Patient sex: F
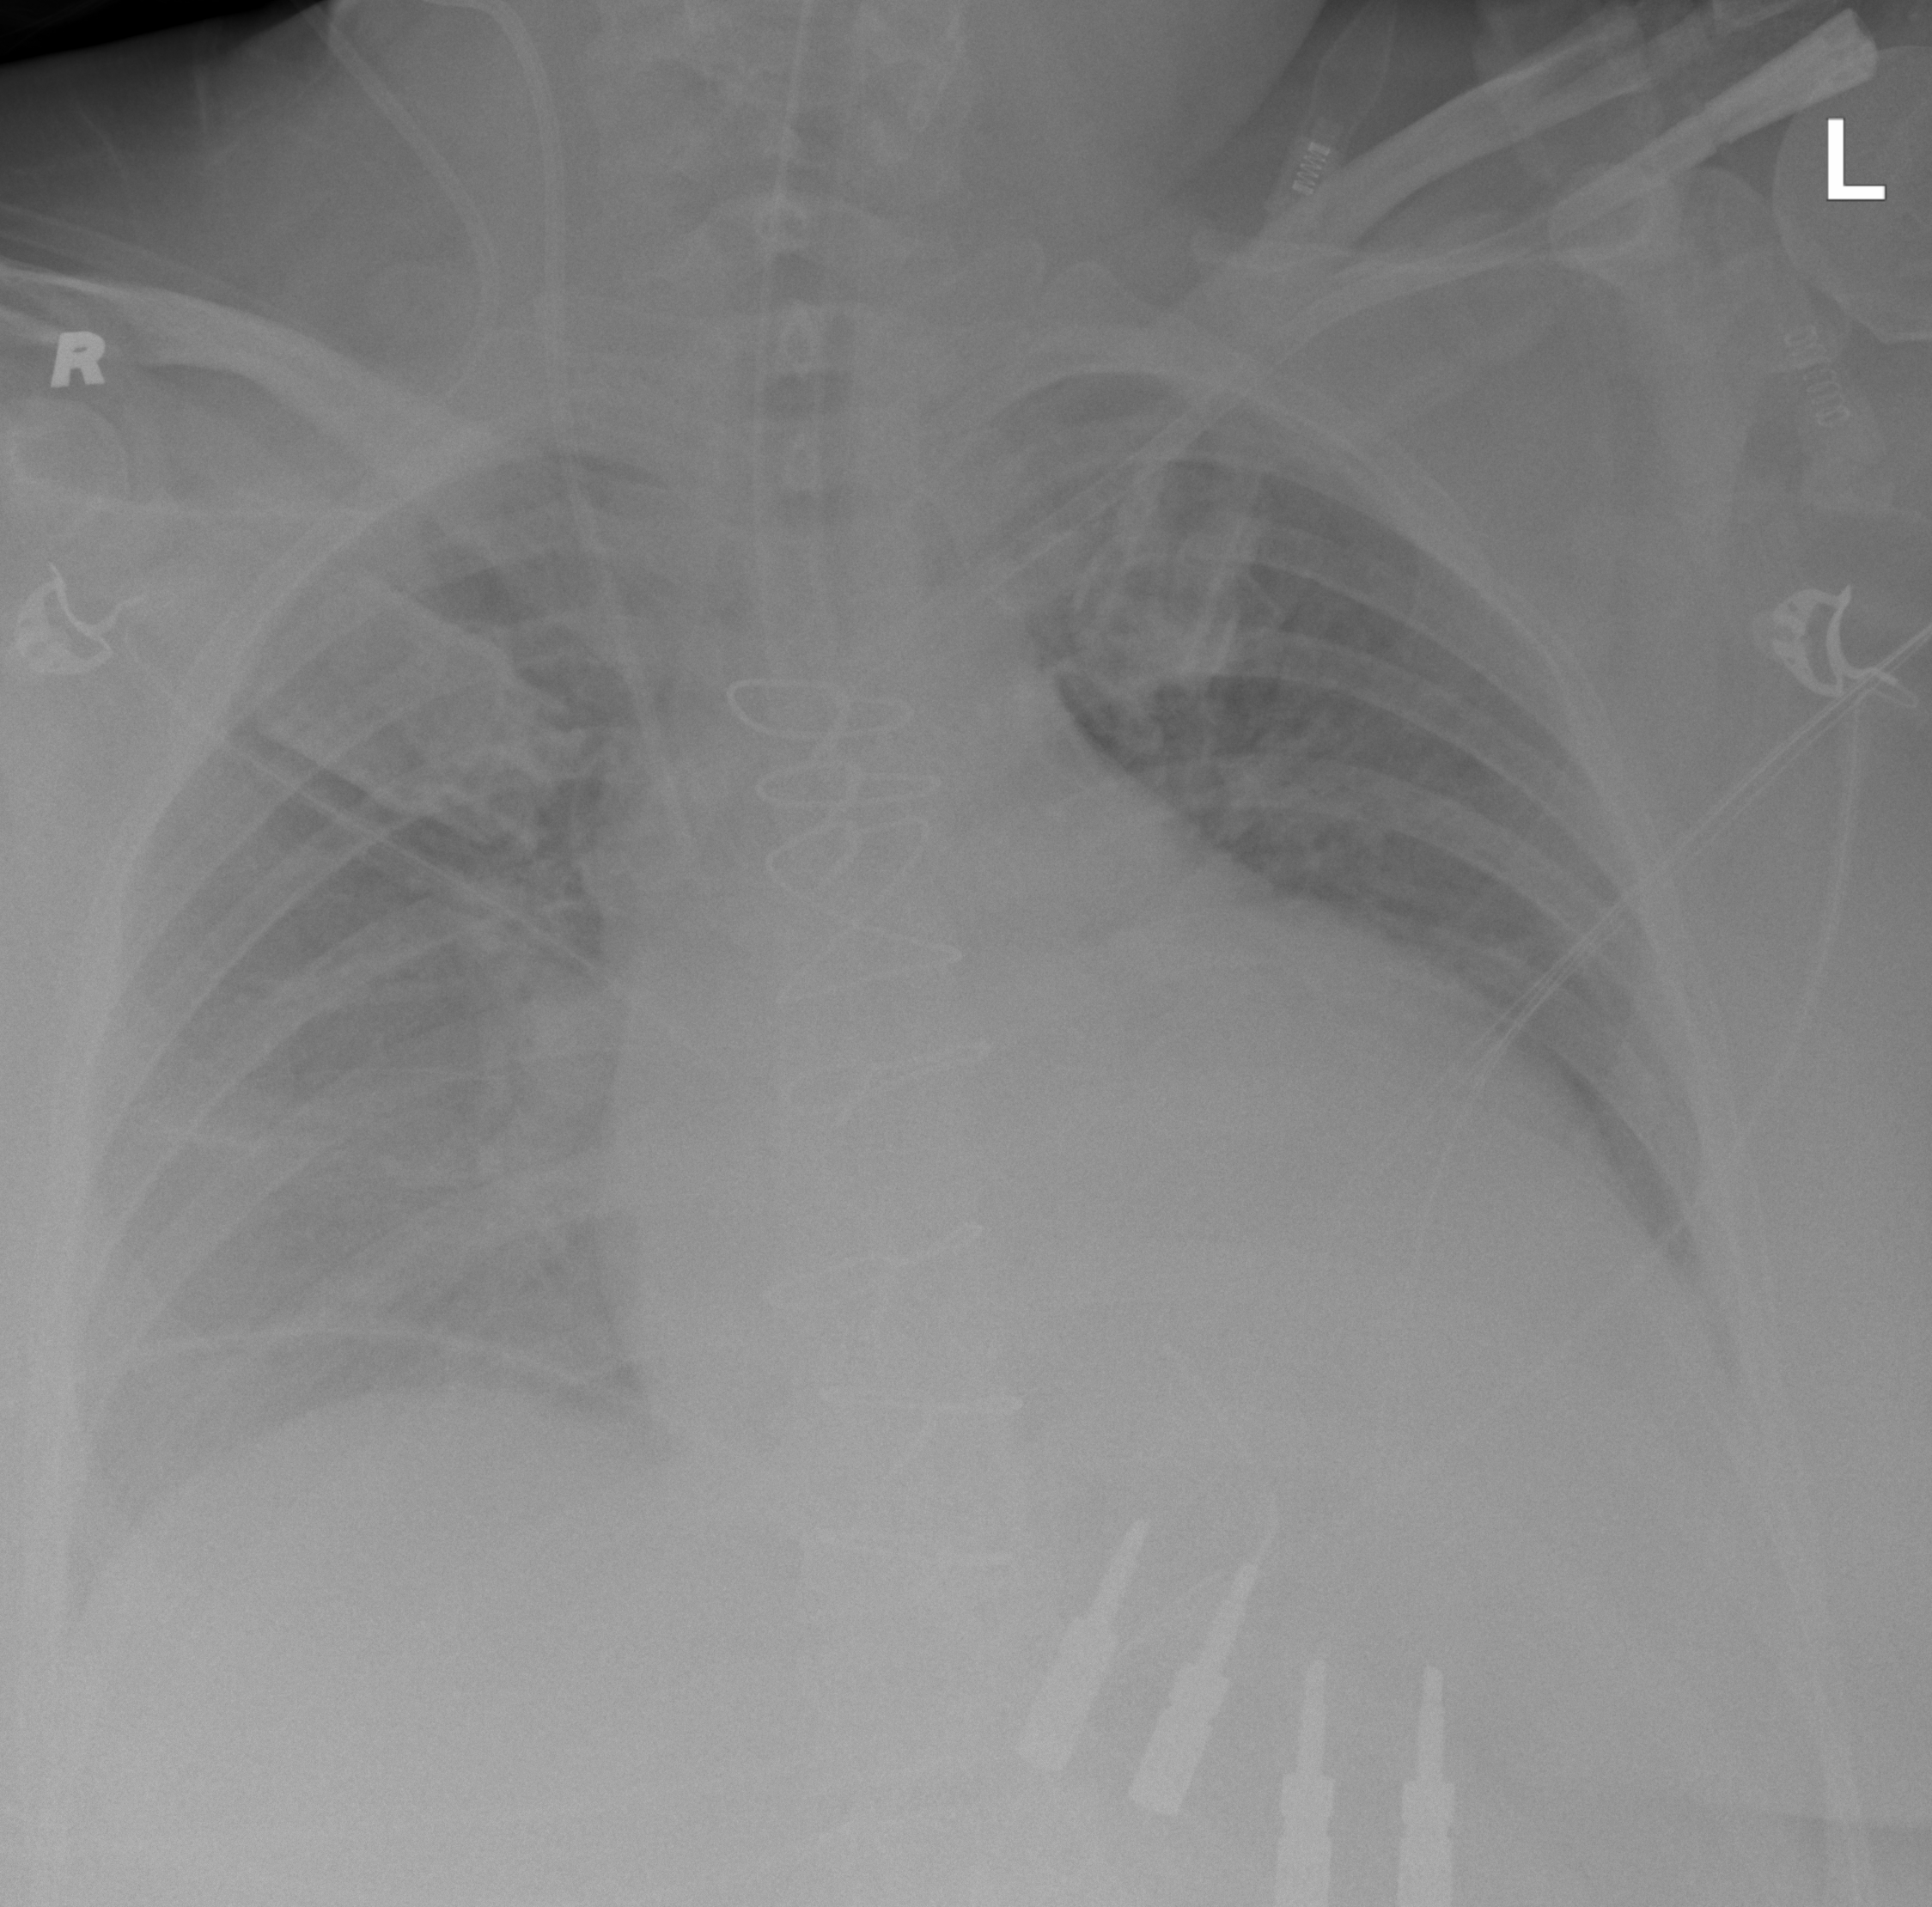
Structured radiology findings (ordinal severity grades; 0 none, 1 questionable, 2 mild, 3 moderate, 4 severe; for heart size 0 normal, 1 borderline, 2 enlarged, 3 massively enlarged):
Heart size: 1
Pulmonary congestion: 2
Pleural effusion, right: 3
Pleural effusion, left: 2
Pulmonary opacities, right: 2
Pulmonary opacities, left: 0
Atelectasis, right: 2
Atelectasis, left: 2